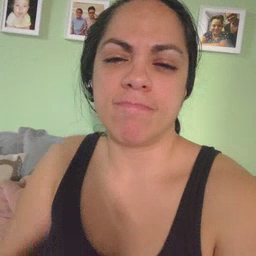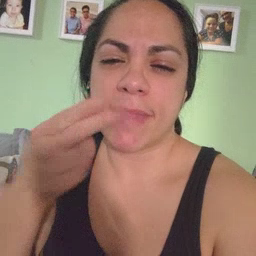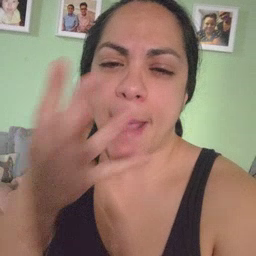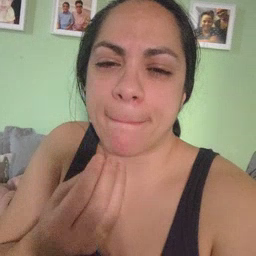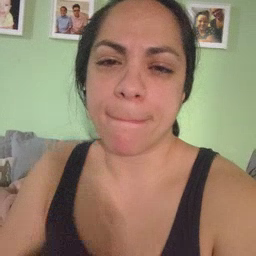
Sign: nap